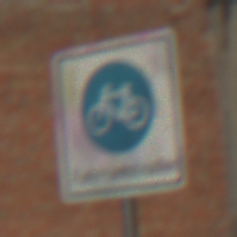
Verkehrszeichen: BeginnFahrradstrasse
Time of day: MorningAfternoon
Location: Outdoor (Suburban)
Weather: PartlyCloudy
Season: NotSpecified
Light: Natural